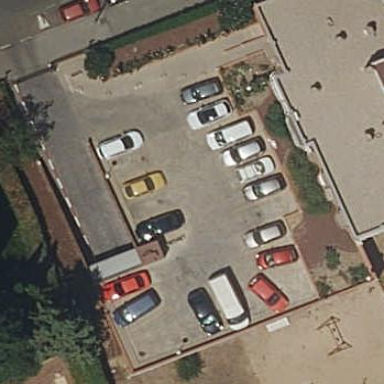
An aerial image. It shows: Parking available on the street side.